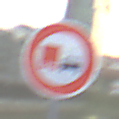
Verkehrszeichen: UeberholverbotKraftfahrzeuge
Umgebung: Outdoor, Urban
Tageszeit: SunriseSunset
Wetter: PartlyCloudy
Licht: Natural
Jahreszeit: NotSpecified
Kontrast: LowContrast